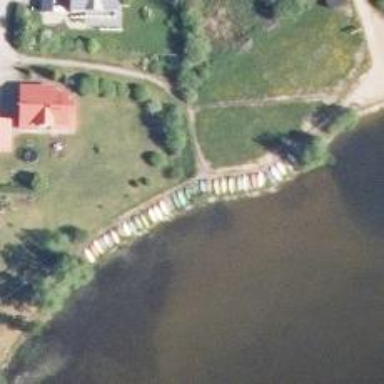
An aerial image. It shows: Boatyard along the waterway.